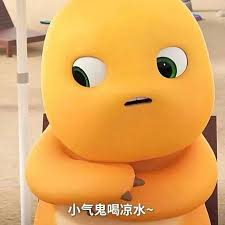
Label: nailong